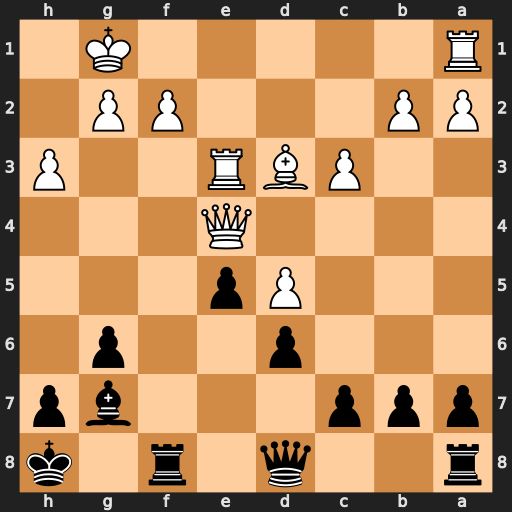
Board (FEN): r2q1r1k/ppp3bp/3p2p1/3Pp3/4Q3/2PBR2P/PP3PP1/R5K1
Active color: b
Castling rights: -
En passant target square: -
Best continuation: Rf4 Re2 Rxe4